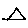
Label: triangle